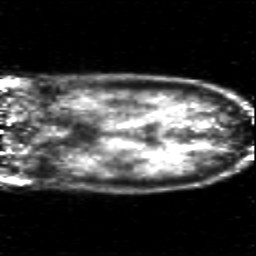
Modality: PET
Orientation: coronal
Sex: female
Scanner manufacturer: siemens